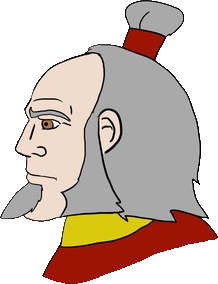
Label: 4_Yes_Chad